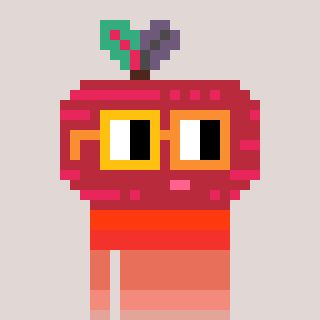
a pixel art character with square yellow and orange glasses, a beet-shaped head and a slimegreen-colored body on a warm background